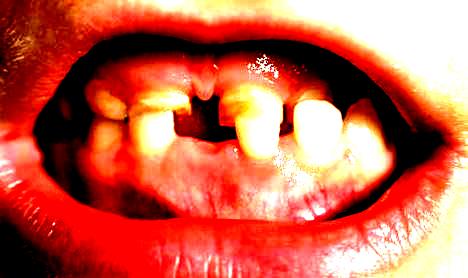
Condition: hypodontia